RGB frame:
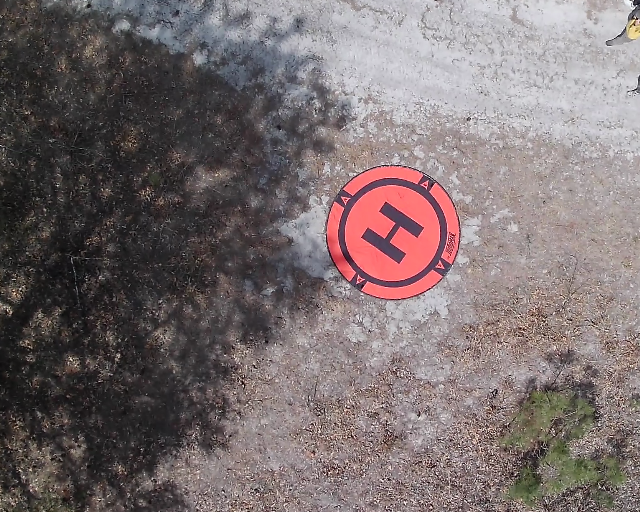
Thermal frame:
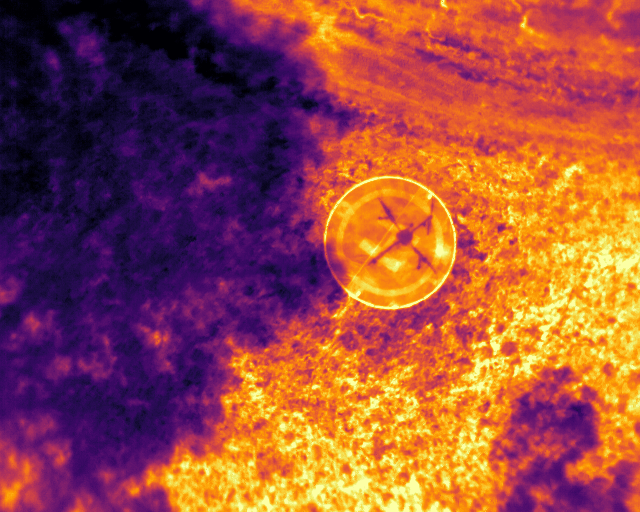
Captured: 2026-02-26 02:26:34
Pixels at or above 80 °C: 0 (fraction of frame: 0)